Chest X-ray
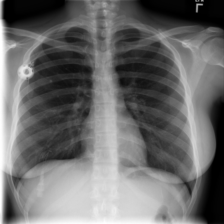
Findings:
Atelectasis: negative
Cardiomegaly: negative
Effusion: negative
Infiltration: negative
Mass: negative
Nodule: positive
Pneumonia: negative
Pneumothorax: negative
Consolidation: negative
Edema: negative
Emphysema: negative
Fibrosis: negative
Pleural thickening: negative
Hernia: negative